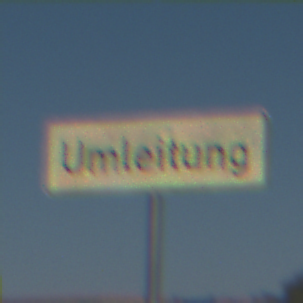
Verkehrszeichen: Umleitungsankuendigung
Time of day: Midday
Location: Outdoor (Nature)
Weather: Clear
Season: NotSpecified
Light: Natural